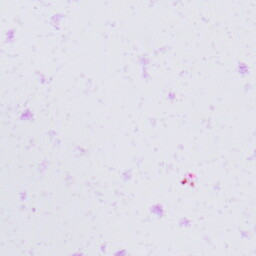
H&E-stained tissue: Prostate